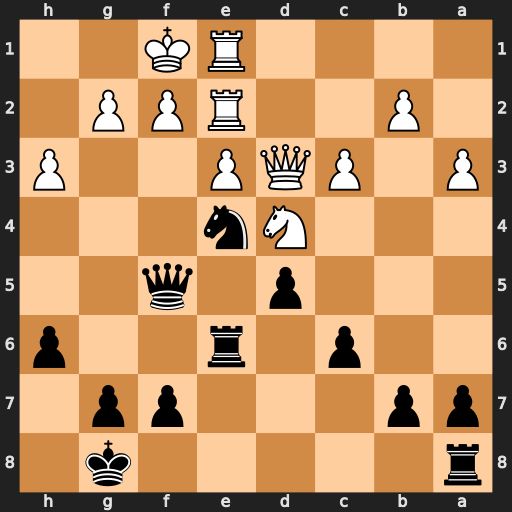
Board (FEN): r5k1/pp3pp1/2p1r2p/3p1q2/3Nn3/P1PQP2P/1P2RPP1/4RK2
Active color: b
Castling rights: -
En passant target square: -
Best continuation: Ng3+ Kg1 Qxd3